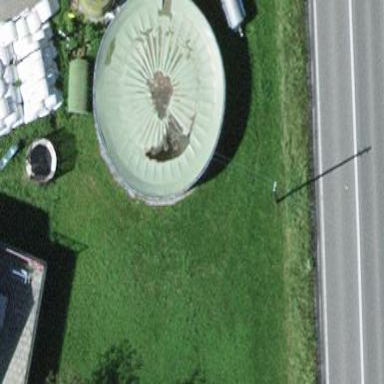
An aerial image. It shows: Storage tank that is man-made.